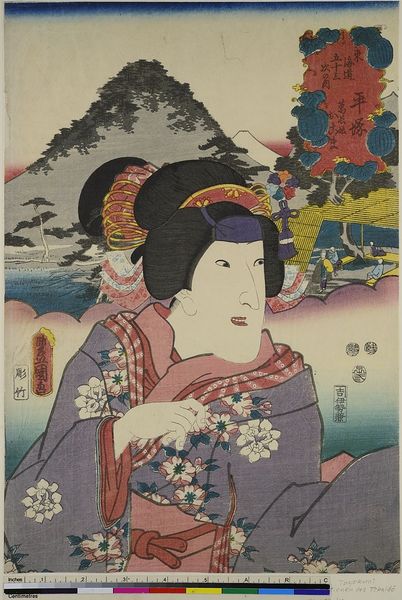
Titel: Hiratsuka: Der Schauspieler Iwai Kumesaburo III als Manchos Tochter Okoma, Blatt 8 aus der Serie: Die 53 Stationen des Tokaido
Künstler: Utagawa Kunisada
Standort: Hamburg
Institution: Museum für Kunst und Gewerbe Hamburg
Schlagwörter: berg, blau, bäume, frau, weiss, blüten, rot, theater, holzschnitt, japan, violett, hochsteckfrisur, asien, druckgraphik, druckgrafik, zeit, schauspieler, schauspielerin, tourismus, reisen, kabuki, edo, reproduktionen, druckerzeugnisse, theateraufführung, ukiyo, onnagata